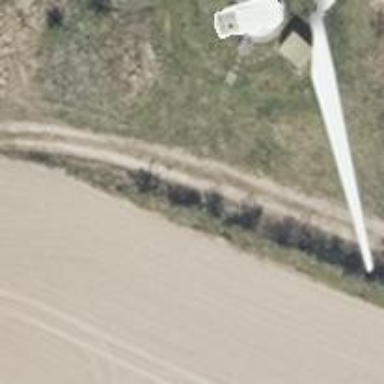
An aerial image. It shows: Wind generator powered by horizontal-axis wind turbine.